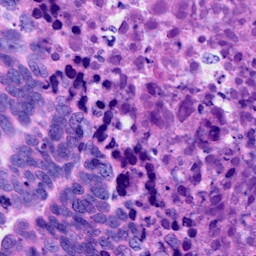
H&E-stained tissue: Ovarian